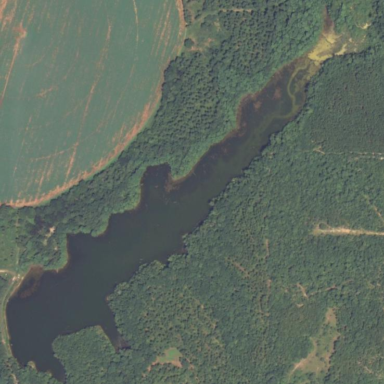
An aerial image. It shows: Reservoir of natural water.